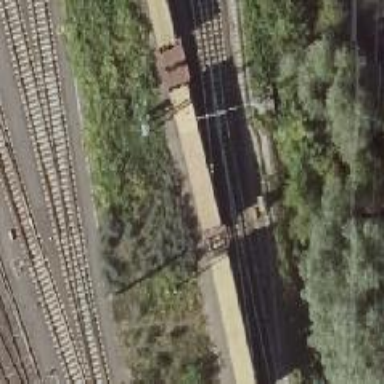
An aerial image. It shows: Railway track with contact lines for electrification.